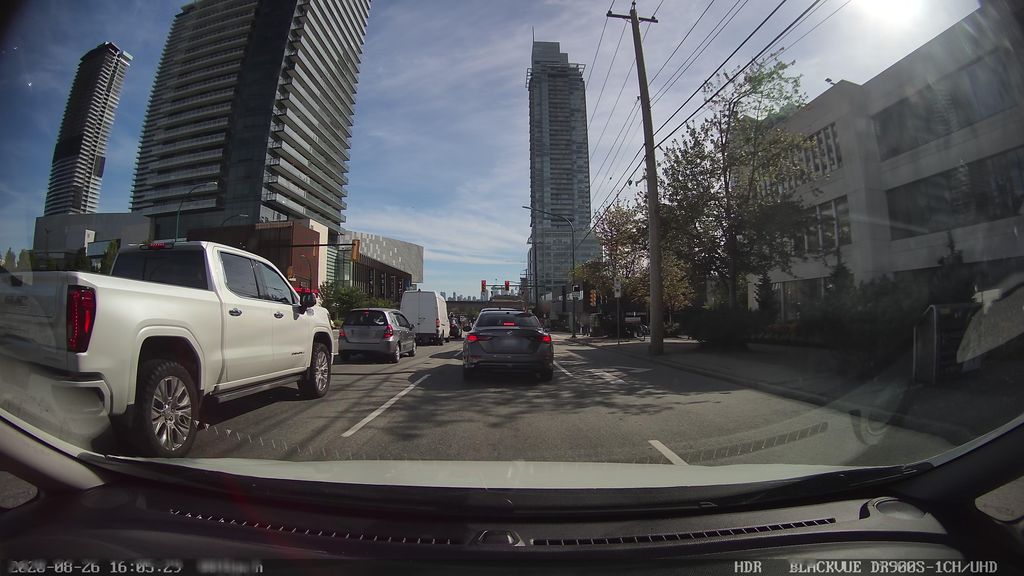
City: vancouver